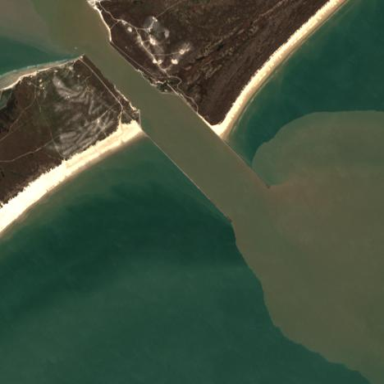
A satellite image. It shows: Breakwater structure.